Question: I have following classes in my program:
'''
class Container
{
public Container()
{
Contain = new Contain();
}
public Contain Contain { get; set; }
}
class Contain
{
[Required]
public string Code { get; set; }
}
'''
As you see I decorated the 'Code' property with '[Required]' data annotation attribute. I wrote a 'Validate' method to validate my objects, too:
'''
class Program
{
static bool Validate(object command)
{
var validationContext = new ValidationContext(command, null, null);
var validationMessages = new Collection<ValidationResult>();
var result = Validator.TryValidateObject(command, validationContext, validationMessages, true);
Console.WriteLine("********** " + command.GetType().Name +" **************");
foreach (var validationMessage in validationMessages)
{
Console.WriteLine(validationMessage);
}
return result;
}
static void Main(string[] args)
{
var contain = new Contain();
Console.WriteLine(Validate(contain));
var container = new Container();
Console.WriteLine(Validate(container));
Console.ReadKey();
}
}
'''
When I run the program the 'Validate' method returns 'true' for 'container' object and returns 'false' for 'contain':

But the 'Container' contains an invalid 'contain' object(because its 'Code' property set to 'null'), and so I want the 'Validate' method don't validate it.
Is the any way to do this?
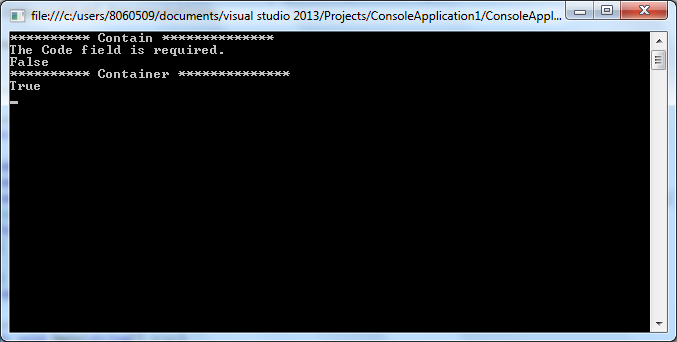
Answer: <URL> method doesn't work recursively. Documentation says:
The workaround is to write your own recursive version of TryValidateObject method. Another solution is a custom validation attribute. For details see this <URL>.